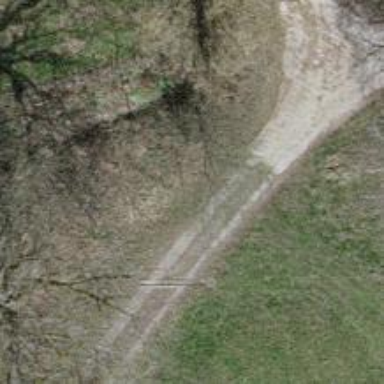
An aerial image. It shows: Steep track with grade2 type surface.